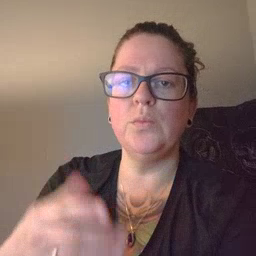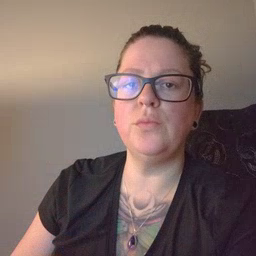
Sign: boat